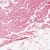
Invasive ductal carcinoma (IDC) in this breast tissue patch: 0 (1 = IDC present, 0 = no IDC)